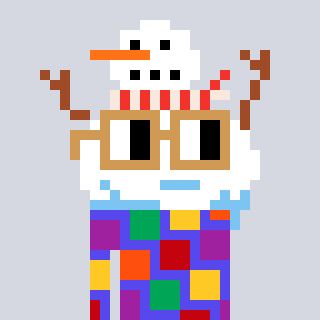
a pixel art character with square brown glasses, a snowman-shaped head and a computerblue-colored body on a cool background